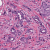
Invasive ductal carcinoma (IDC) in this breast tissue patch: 1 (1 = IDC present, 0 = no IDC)